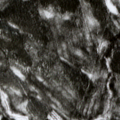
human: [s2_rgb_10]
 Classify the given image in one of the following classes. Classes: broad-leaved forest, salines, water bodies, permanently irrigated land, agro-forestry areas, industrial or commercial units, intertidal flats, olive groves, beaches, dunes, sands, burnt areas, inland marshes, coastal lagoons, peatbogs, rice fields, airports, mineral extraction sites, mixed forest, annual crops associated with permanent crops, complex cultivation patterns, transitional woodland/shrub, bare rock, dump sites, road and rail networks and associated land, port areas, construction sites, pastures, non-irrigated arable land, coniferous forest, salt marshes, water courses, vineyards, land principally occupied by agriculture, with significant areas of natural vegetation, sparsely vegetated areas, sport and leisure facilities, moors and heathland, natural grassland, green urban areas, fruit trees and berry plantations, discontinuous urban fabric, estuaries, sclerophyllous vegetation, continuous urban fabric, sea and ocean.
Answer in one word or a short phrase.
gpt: coniferous forest